【题型】解答题　【知识点】函数　【难度】easy
定义在区间 $\left(0, \frac{\pi}{2}\right)$ 上的函数 $y=6\cos x$ 的图象与 $y=5\tan x$ 的图象的交点为 $P$，过点 $P$ 作垂直于 $x$ 轴的垂线 $PP_1$，其垂足为 $P_1$。设直线 $PP_1$ 与 $y=\sin x$ 的图象交于点 $P_2$，求线段 $P_1P_2$ 的长。
【解答】
\noindent \textcolor{red}{\textbf{【答案】}} $\frac{2}{3}$

\vspace{1em}

\noindent \textcolor{red}{\textbf{【分析】}} 作出函数 $y=6\cos x$，$y=5\tan x$，$y=\sin x$ 的图象，将线段 $P_1P_2$ 的长转化为 $\sin x$ 的值，再由 $6\cos x = 5\tan x$ 得出线段 $P_1P_2$ 的长。

\vspace{1em}

\noindent \textcolor{red}{\textbf{【详解】}} 由题意知，函数 $y=6\cos x$，$y=5\tan x$，$y=\sin x$ 的图象，如下图所示：

% --- 计算过程 ---
\noindent 由正弦线的定义知，线段 $P_1P_2$ 的长即为 $\sin x$ 的值，
且其中 $x$ 满足 $6\cos x = 5\tan x, 6\cos x = \frac{5\sin x}{\cos x}$，
变形为 $6\cos^2 x = 5\sin x, 6 - 6\sin^2 x = 5\sin x$，
即 $6\sin^2 x + 5\sin x - 6 = 0$，
$\because x \in \left(0, \frac{\pi}{2}\right)$，
$\therefore \sin x = \frac{2}{3}$，即线段 $P_1P_2$ 的长为 $\frac{2}{3}$。

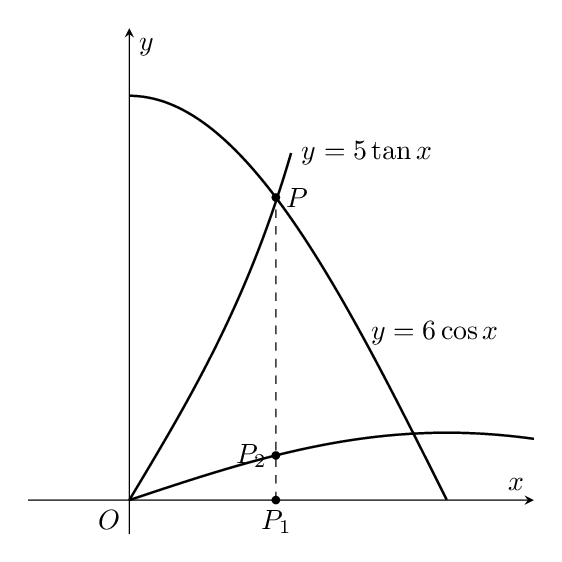